Question: Why do I get duplicates of iOS 6.0 Device Support? And can I delete someone?

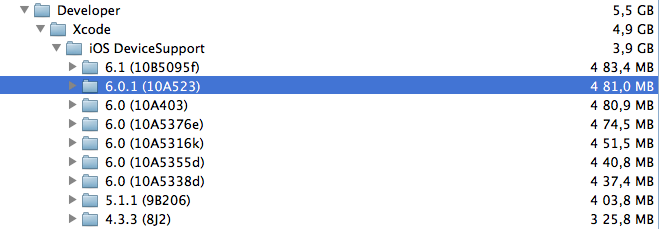
Answer: You get duplicates of these because (as you guessed) they are for different combinations of hardware and software.
These are used to symbolicate the system symbols in crash reports from your devices or customer devices in the field.
It is safe to delete the versions you are not supporting and will not get crash reports from the field.
There is usually an iOS DeviceSupport folder in the Xcode.app bundle and somewhere in the user's Library folder. When you connect a new device to your Mac, the symbol files from it are placed in the user's Library subfolders. (~/Library/Developer/Xcode/"iOS DeviceSupport").
You can always copy these folders to an external drive if you do not feel comfortable just deleting them.